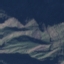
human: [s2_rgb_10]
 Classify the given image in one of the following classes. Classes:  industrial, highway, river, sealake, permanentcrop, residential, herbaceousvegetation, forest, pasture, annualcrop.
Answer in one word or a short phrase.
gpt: HerbaceousVegetation